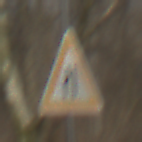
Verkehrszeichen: EinseitigVerengteFahrbahnLinks
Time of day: MorningAfternoon
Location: Outdoor (Nature)
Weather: Clear
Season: Winter
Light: Natural